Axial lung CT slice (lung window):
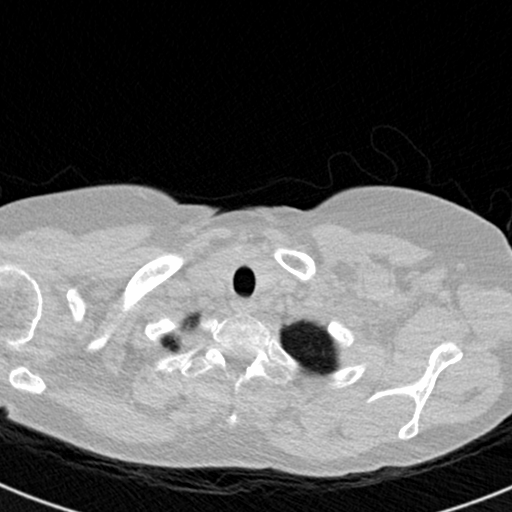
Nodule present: no